Field crop: maize
Growth stage: 1
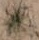
Species: salsola